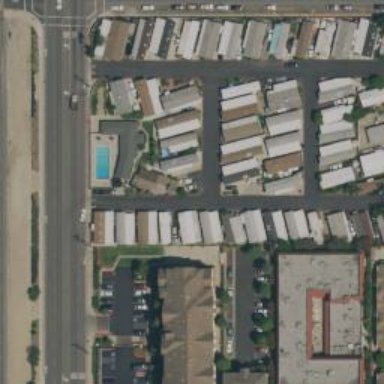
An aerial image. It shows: Residential area known as trailer park.